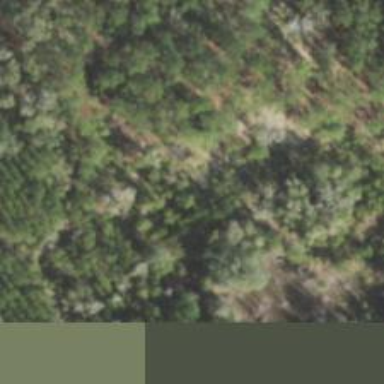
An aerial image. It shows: Mixed woodland area with various types of leaves.